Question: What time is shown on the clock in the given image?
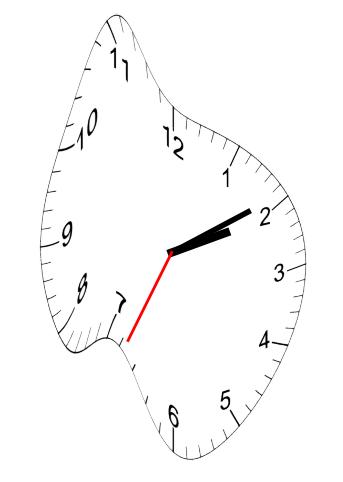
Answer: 02:09:34